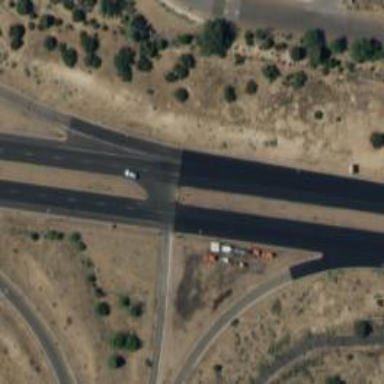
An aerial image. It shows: Primary link highway with asphalt surface.